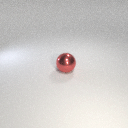
large red metal sphere